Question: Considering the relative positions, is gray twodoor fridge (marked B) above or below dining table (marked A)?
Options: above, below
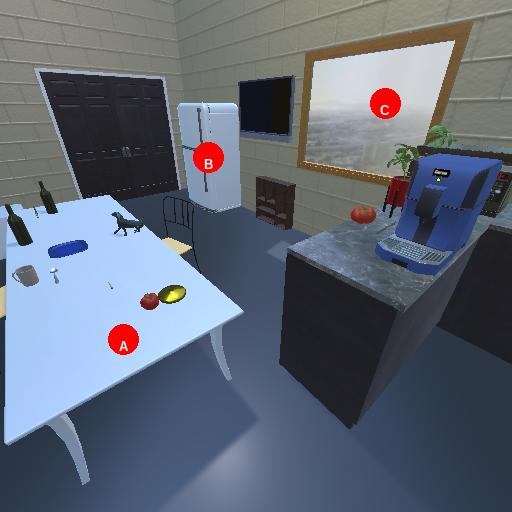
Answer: above